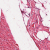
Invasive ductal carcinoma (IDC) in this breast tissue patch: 0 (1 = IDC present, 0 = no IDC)